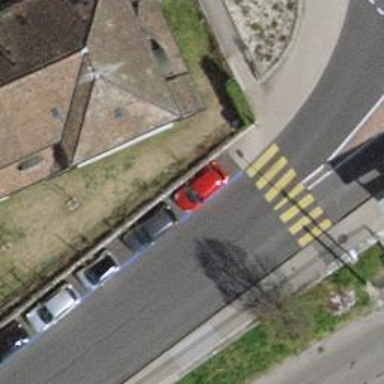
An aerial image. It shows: Kerb barrier.